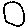
Label: circle